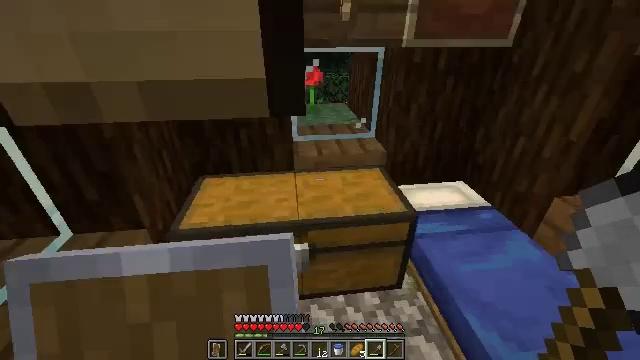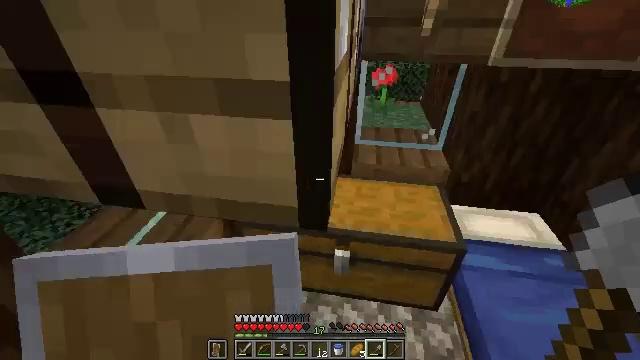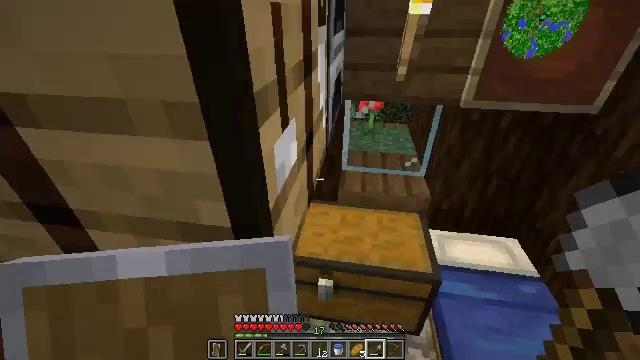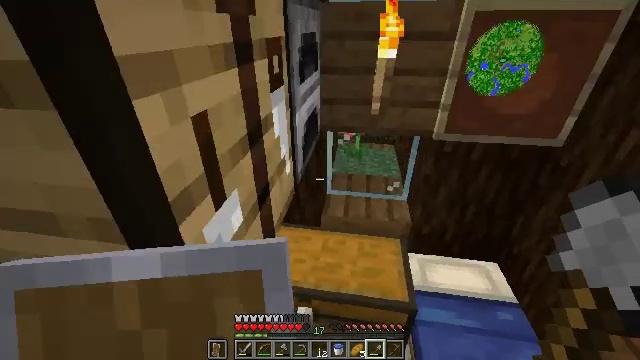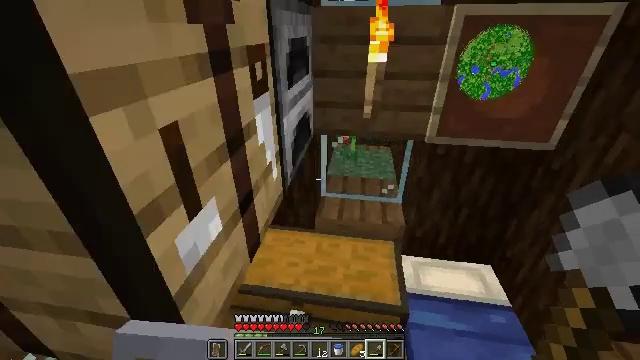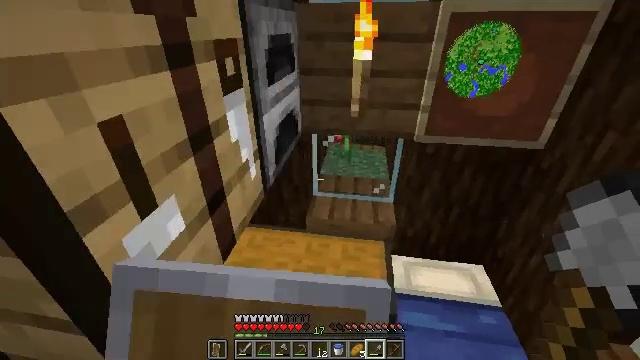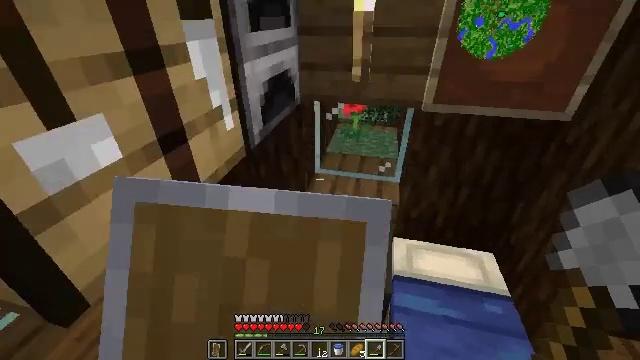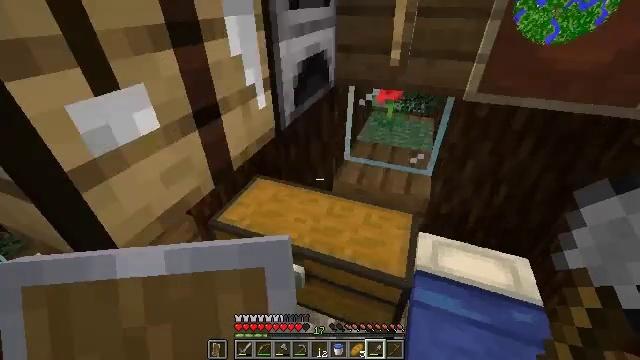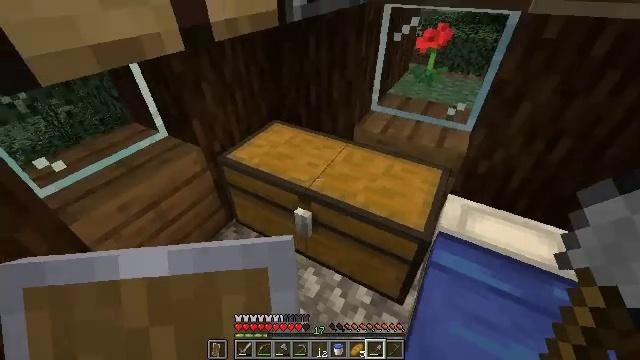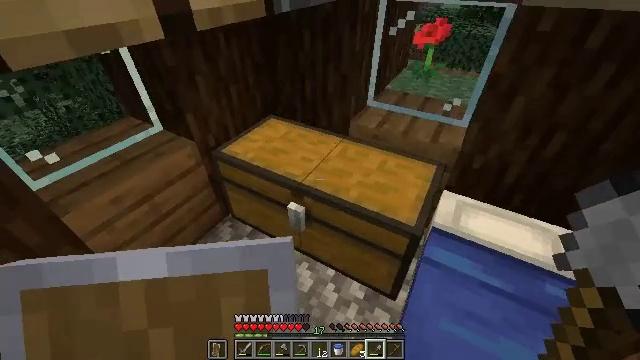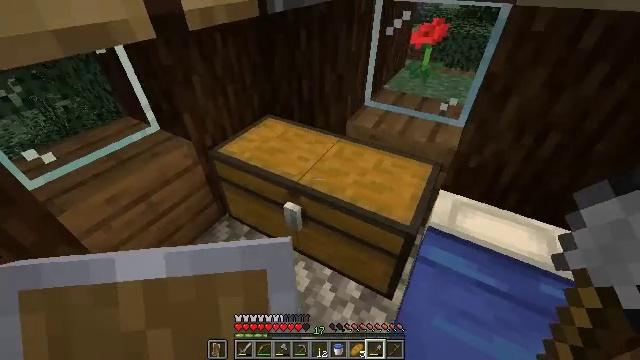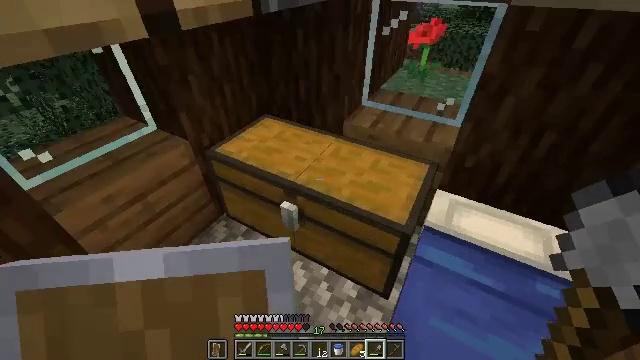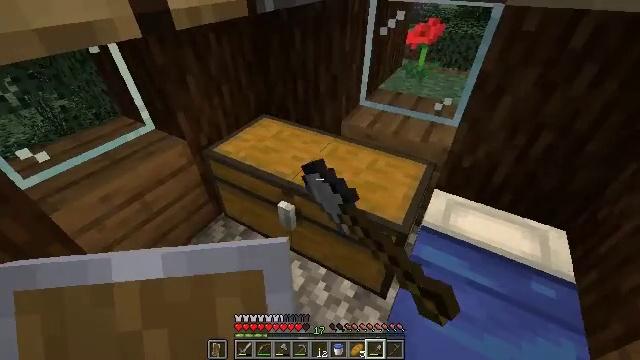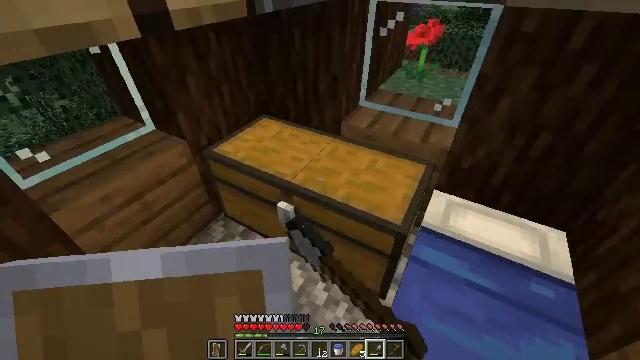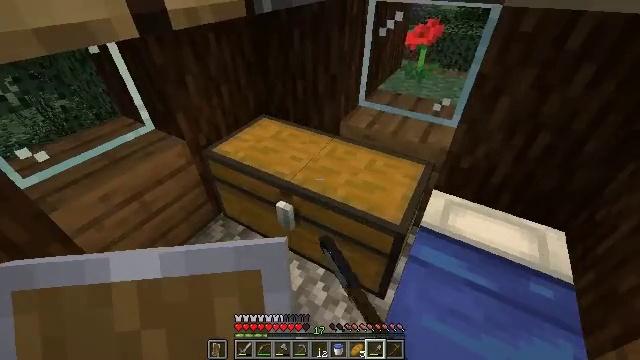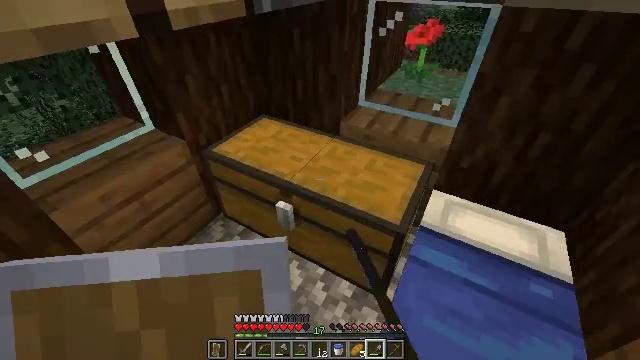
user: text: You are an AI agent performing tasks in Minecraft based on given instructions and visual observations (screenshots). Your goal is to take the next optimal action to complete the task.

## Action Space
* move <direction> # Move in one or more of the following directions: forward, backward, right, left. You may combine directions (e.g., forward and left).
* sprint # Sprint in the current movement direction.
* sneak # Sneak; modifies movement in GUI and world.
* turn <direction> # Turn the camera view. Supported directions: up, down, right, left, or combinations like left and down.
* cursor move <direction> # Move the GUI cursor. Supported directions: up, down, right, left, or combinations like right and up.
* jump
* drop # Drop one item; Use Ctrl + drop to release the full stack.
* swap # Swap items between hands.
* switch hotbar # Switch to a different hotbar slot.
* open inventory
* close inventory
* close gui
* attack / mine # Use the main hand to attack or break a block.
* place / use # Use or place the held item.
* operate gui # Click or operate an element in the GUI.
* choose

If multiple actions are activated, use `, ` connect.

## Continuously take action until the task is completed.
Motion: motion action
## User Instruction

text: Interact with the crafting table to craft a spruce slab.
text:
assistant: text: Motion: move right, turn left and down
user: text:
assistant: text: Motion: move right, turn up
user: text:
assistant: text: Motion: move right, turn up
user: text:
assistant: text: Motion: use / place
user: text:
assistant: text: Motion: use / place
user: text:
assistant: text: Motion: turn left and down, use / place
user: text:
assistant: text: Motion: turn left and down
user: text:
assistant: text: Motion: turn left and down
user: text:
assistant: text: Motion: no_op
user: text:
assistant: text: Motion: no_op
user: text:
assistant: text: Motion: use / place
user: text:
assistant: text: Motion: use / place
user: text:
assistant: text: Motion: no_op
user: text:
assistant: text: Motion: no_op
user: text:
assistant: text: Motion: no_op
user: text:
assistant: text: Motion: open gui
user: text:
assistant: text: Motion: no_op
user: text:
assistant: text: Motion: no_op
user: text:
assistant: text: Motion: no_op
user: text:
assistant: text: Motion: no_op
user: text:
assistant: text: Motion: no_op
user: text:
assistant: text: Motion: no_op
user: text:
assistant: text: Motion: no_op
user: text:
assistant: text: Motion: no_op
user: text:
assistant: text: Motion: no_op
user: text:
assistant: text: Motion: no_op
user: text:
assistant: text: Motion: no_op
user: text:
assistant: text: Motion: no_op
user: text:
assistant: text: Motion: no_op
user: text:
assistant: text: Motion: no_op